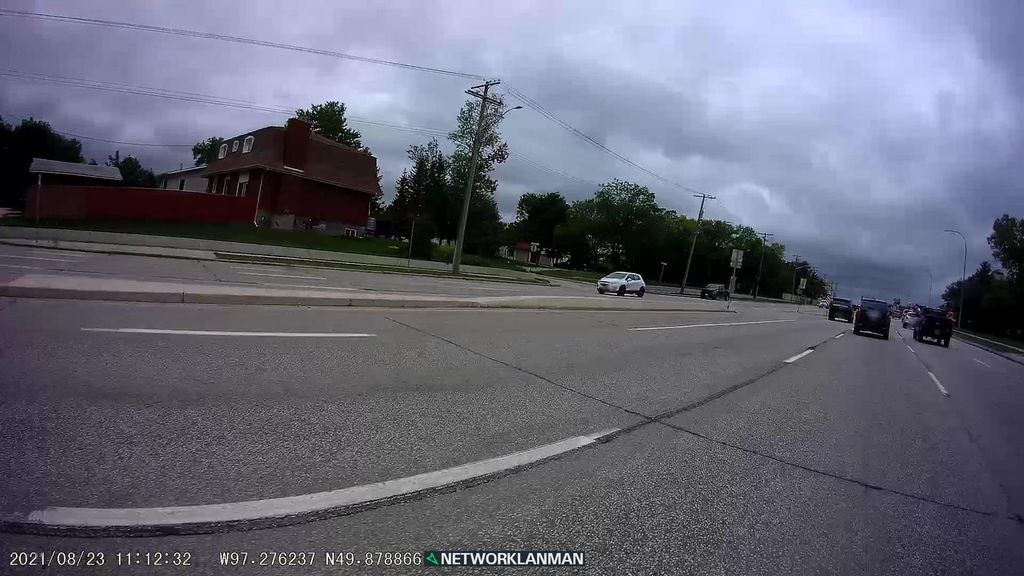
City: winnipeg